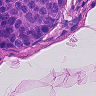
Metastatic tissue present: yes